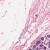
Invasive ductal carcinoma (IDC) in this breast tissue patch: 0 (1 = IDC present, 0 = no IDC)